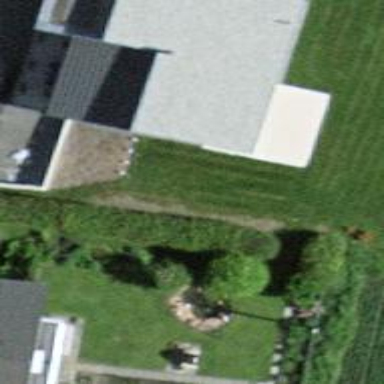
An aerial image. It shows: Simple and straightforward house.